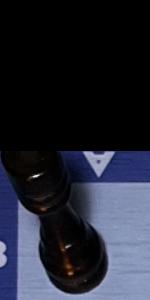
Label: Rook_Black